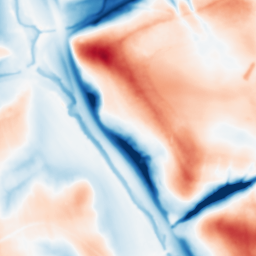
Category: multiscale
Decomposition family: dog
Decomposition parameters: sigma_low: 1
sigma_high: 20
Upsampling method: quartic
Upsampling parameters: scale: 2
Upsampling scale: 2